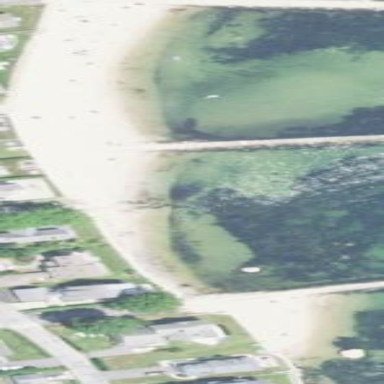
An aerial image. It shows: Beautiful beach with natural surroundings.